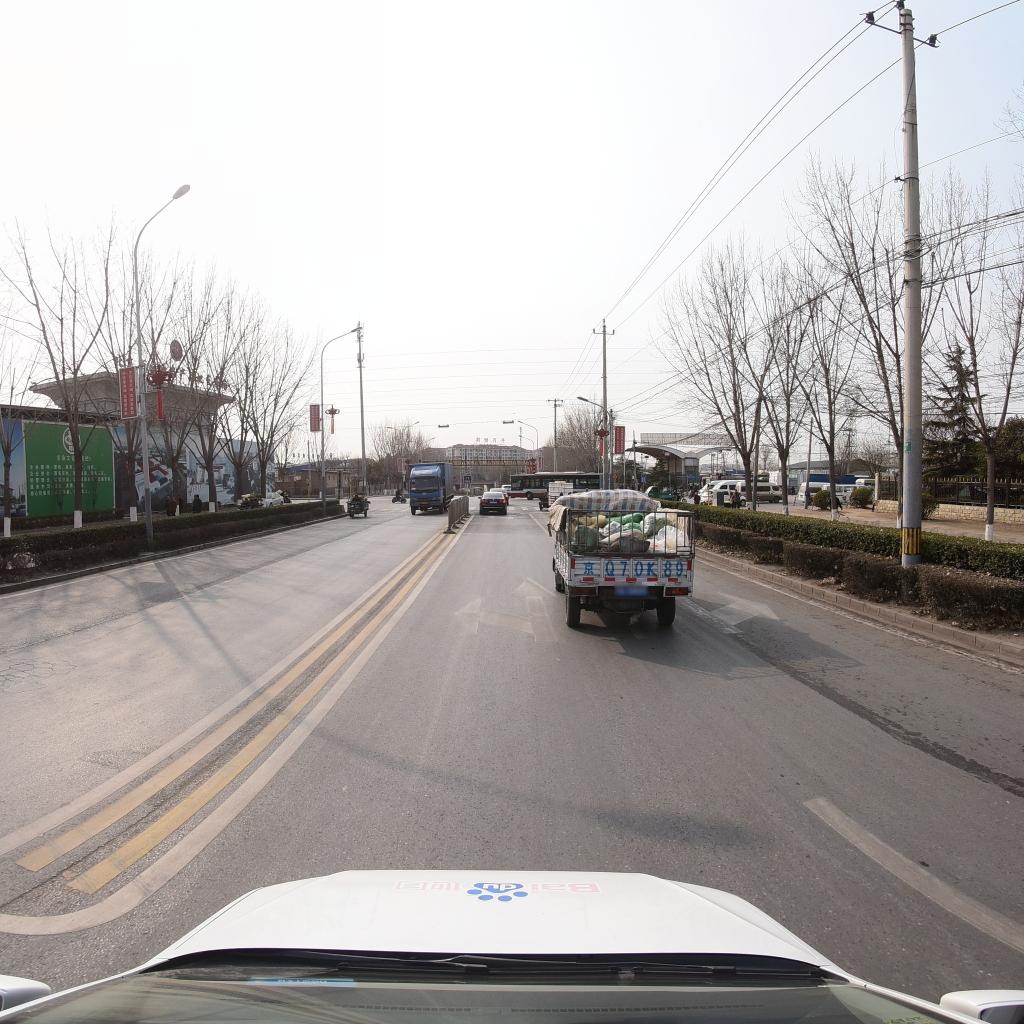
Region: Fengtai
Road damage annotations: alligator crack, longitudinal crack